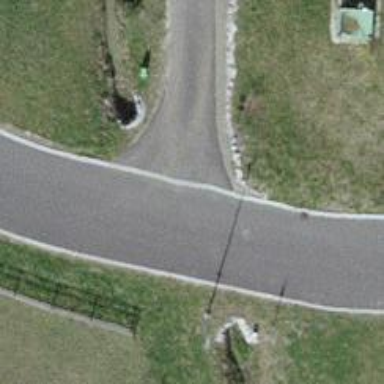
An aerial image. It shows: Culvert tunnel under ditch.